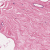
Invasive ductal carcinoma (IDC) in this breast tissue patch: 0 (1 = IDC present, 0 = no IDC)